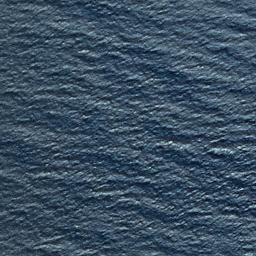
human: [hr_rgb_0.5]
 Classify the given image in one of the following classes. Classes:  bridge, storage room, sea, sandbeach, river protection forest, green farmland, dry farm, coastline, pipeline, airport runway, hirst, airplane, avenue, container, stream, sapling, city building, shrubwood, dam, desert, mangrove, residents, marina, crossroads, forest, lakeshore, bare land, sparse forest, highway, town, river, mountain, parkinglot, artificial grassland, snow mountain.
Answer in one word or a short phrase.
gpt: sea